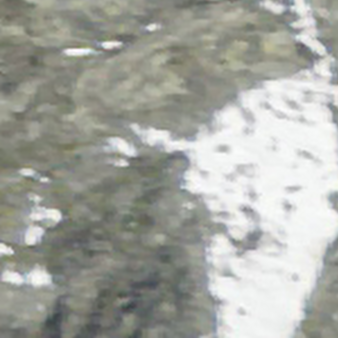
Label: other